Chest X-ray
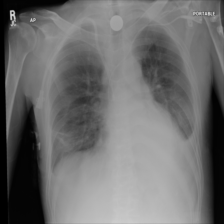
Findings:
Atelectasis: negative
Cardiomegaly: negative
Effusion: positive
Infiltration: positive
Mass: negative
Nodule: negative
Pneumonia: negative
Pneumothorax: negative
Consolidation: negative
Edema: negative
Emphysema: negative
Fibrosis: negative
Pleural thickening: negative
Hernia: negative